Aerial crown-view tile of a tropical tree (Barro Colorado Island, Panama), acquired 20250512:
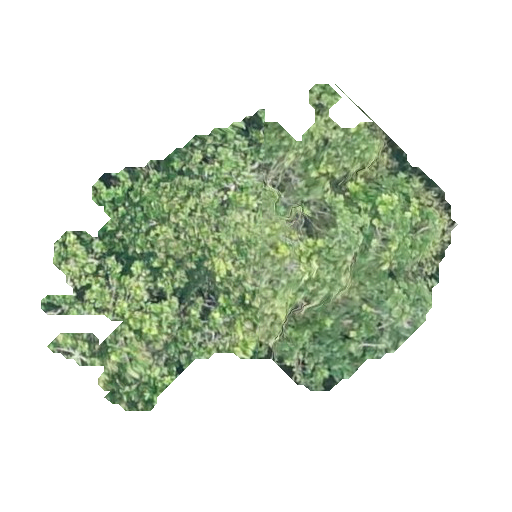
Species: Anacardium excelsum
GBIF accepted scientific name: Anacardium excelsum
Crown area: 119.701 m²